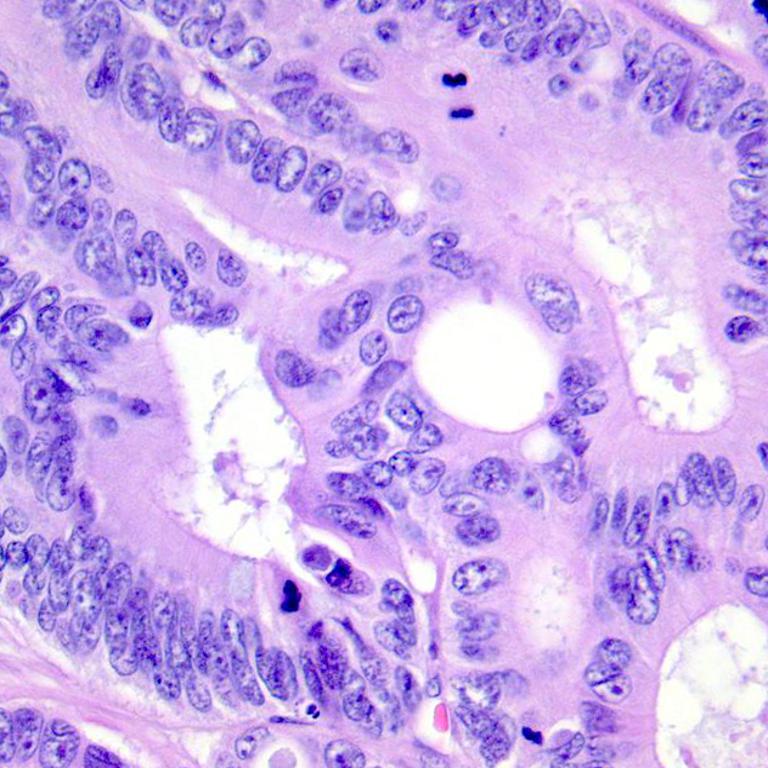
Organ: colon
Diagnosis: adenocarcinomas